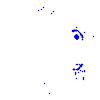
Particle: electron